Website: lowes
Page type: receipt
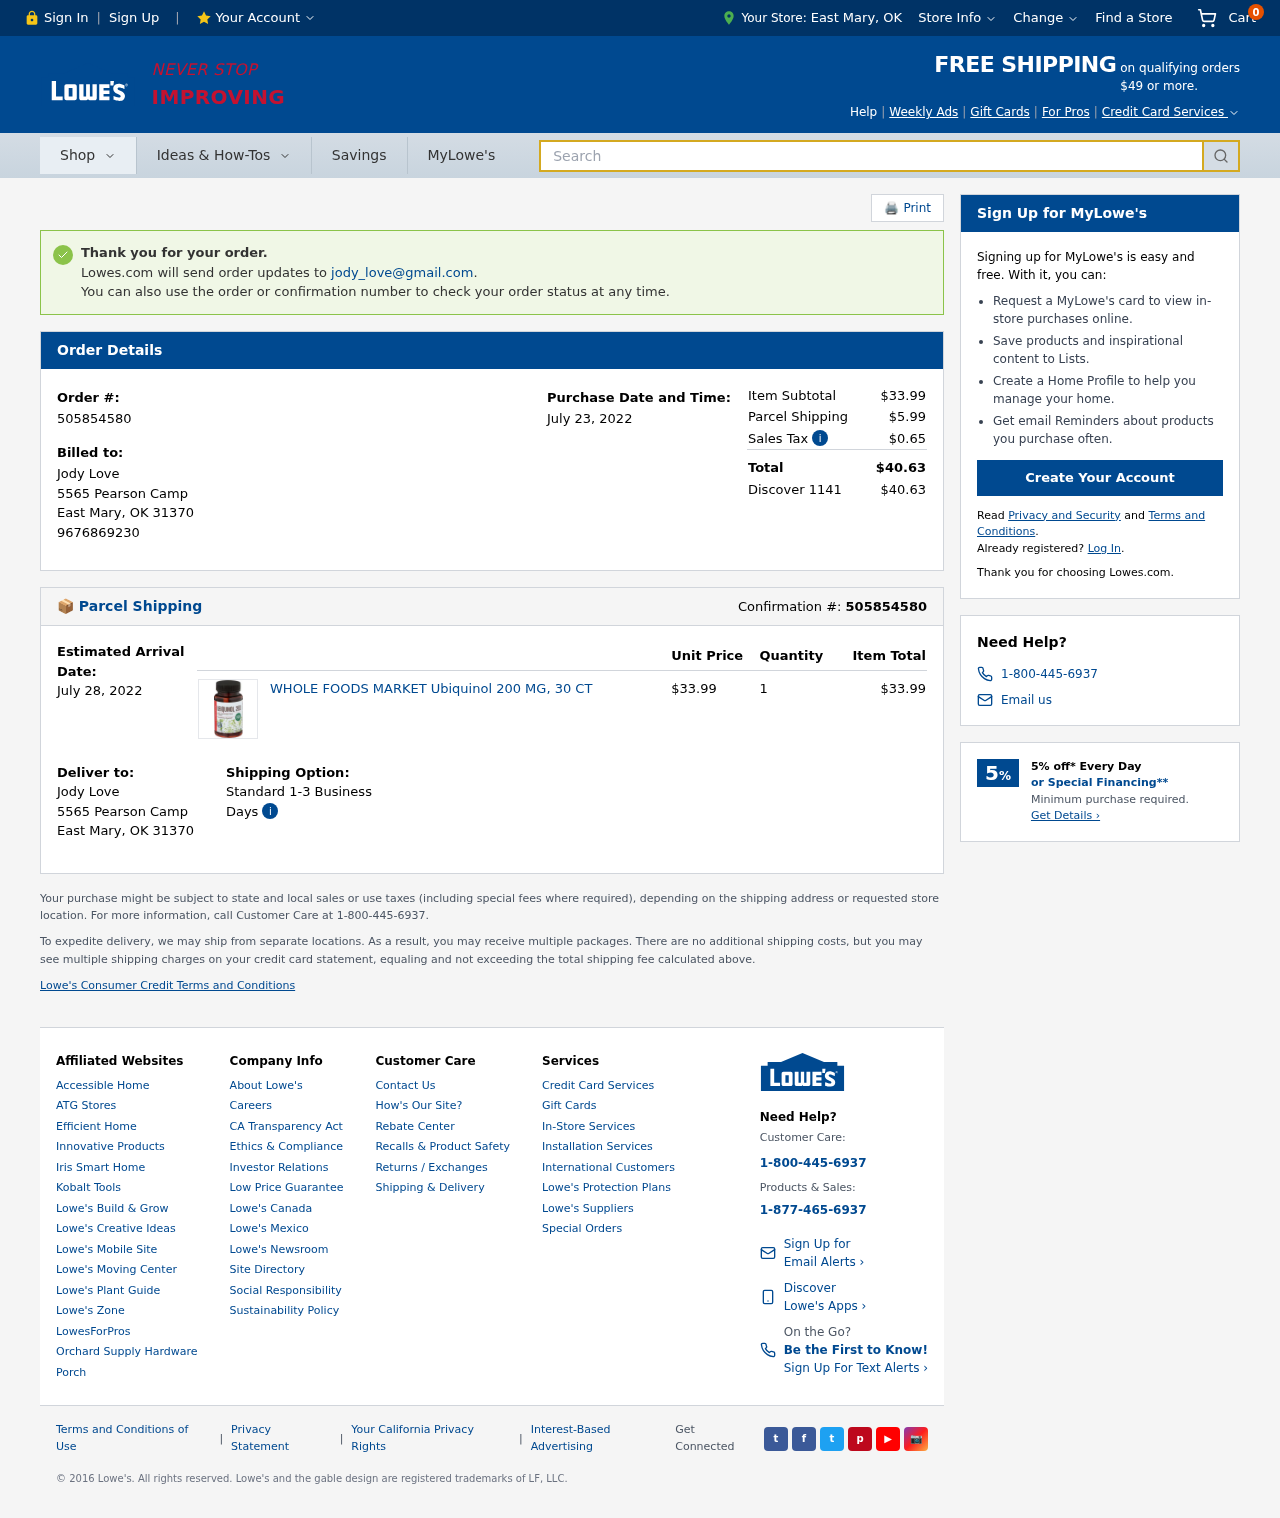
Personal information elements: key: PII_CARD_LAST4
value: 1141
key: PII_CARD_TYPE
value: Discover
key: PII_CITY
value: East Mary
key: PII_EMAIL
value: jody_love@gmail.com
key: PII_FULLNAME
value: Jody Love
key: PII_PHONE
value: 9676869230
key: PII_POSTCODE
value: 31370
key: PII_STATE_ABBR
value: OK
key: PII_STREET
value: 5565 Pearson Camp
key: PII_CITY_STATE
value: East Mary, OK
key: PII_FULLNAME2
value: Jody Love
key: PII_CITY2
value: East Mary
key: PII_STATE_ABBR2
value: OK
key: PII_POSTCODE_FULL
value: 31370
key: PII_POSTCODE_NUMERIC
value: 31370
Product elements: key: PRODUCT1_NAME
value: WHOLE FOODS MARKET Ubiquinol 200 MG, 30 CT
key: PRODUCT1_PRICE
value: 33.99
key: PRODUCT1_QUANTITY
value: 1
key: PRODUCT1_TOTAL
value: $33.99
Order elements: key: ORDER_NUM_ITEMS
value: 0
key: ORDER_ID
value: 505854580
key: ORDER_DATE
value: July 23, 2022
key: ORDER_SUBTOTAL
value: $33.99
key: ORDER_SHIPPING_COST
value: $5.99
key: ORDER_TAX
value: $0.65
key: ORDER_TOTAL
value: $40.63
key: ORDER_TOTAL2
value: $40.63
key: ORDER_DELIVERY_DATE
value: July 28, 2022
Search elements: key: HEADER_SEARCH
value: Search